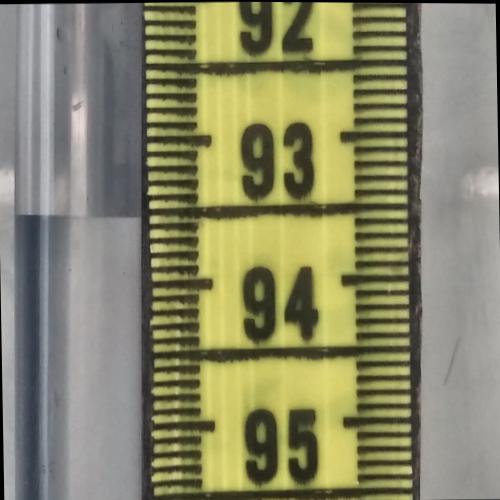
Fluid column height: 93.5 cm